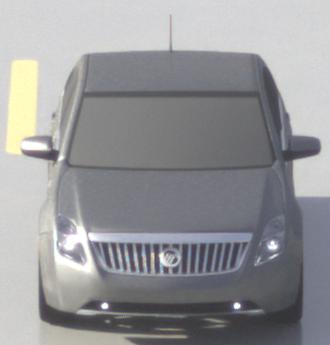
Make: Mercury
Model: Milan
Detailed model: -
Model produced from: 2009
Model produced until: 2010
Doors: 4
Color: gray
Road condition: wet road
Daytime: morning or afternoon
Contrast: high contrast